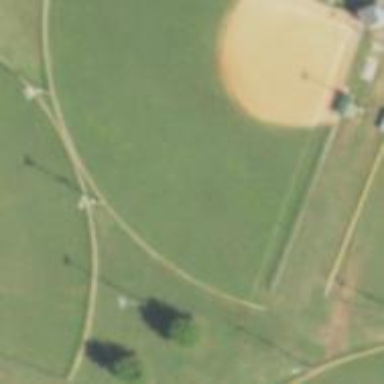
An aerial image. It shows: Softball pitch for leisure sports.